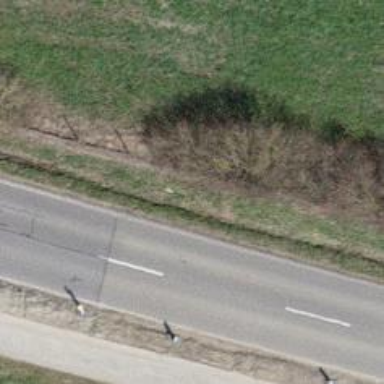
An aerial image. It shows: Hedge acting as barrier.